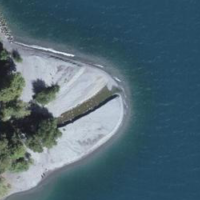
EUNIS habitat code: 14
Species observed at this site:
Vespa crabro